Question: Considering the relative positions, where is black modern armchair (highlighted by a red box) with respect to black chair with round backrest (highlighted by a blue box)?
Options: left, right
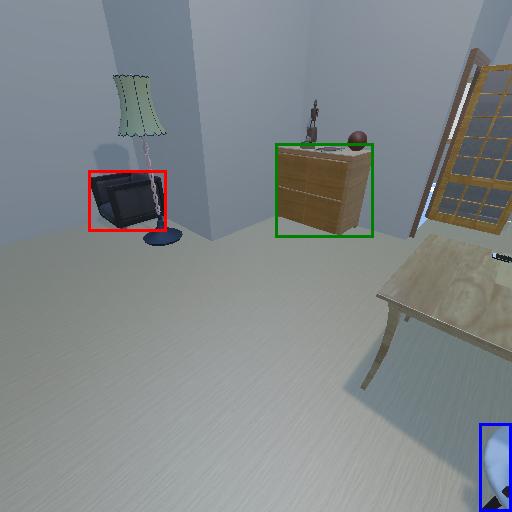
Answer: left